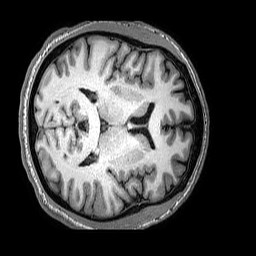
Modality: T1w
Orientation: axial
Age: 55
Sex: male
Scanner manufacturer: philips
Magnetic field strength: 3 T
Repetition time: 0.006729 s
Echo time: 0.003067 s